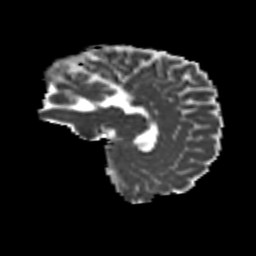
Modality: MD
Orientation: sagittal
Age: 22
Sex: male
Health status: healthy
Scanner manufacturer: siemens
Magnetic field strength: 3 T
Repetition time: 8.6 s
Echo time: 0.095 s